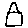
Label: house